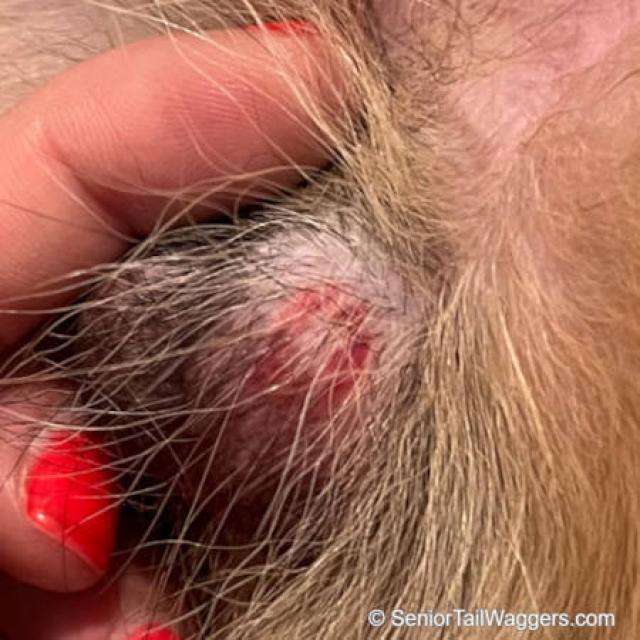
Canine dermatitis — inflammation of the skin presenting with erythema, pruritus, papules, and excoriation. May be allergic, contact, or atopic in origin.